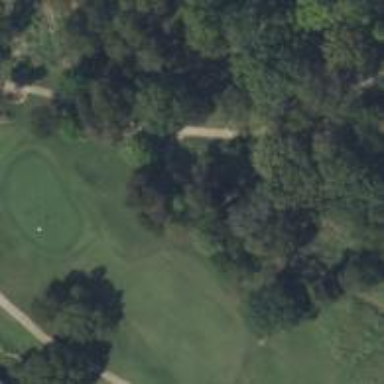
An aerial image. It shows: Golf cartpath that is also road path.